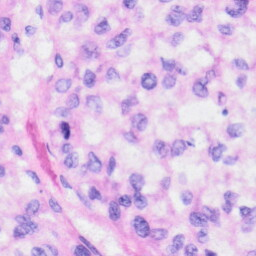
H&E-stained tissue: Liver